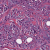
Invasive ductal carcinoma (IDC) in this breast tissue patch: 1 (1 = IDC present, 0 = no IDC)